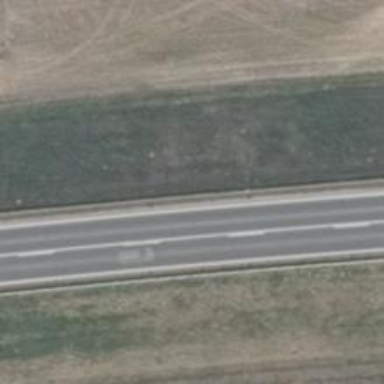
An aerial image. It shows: Asphalt primary highway with embankments. It is designated as motorroad.